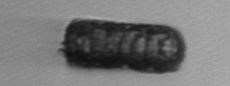
Label: Paralia_sulcata